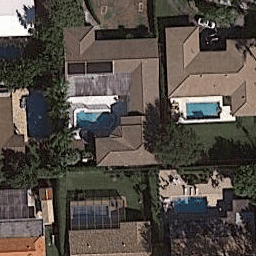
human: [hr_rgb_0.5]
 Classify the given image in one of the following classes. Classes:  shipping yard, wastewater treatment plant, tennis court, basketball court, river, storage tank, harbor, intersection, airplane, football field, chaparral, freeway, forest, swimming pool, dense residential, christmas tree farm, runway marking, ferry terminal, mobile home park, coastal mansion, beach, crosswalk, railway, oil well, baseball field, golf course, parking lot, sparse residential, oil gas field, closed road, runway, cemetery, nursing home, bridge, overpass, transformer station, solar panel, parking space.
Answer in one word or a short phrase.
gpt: coastal mansion